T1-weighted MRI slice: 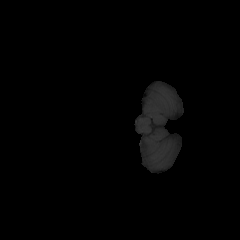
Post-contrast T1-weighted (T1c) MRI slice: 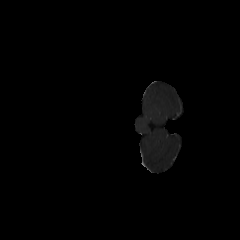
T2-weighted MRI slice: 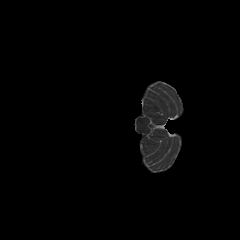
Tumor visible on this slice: no